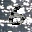
Label: 6